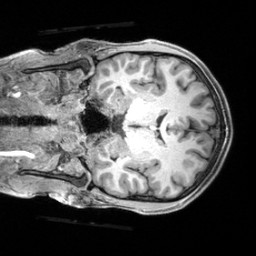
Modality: T1w
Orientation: coronal